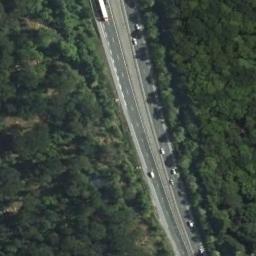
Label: freeway